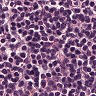
Metastatic tissue present: no